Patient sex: F
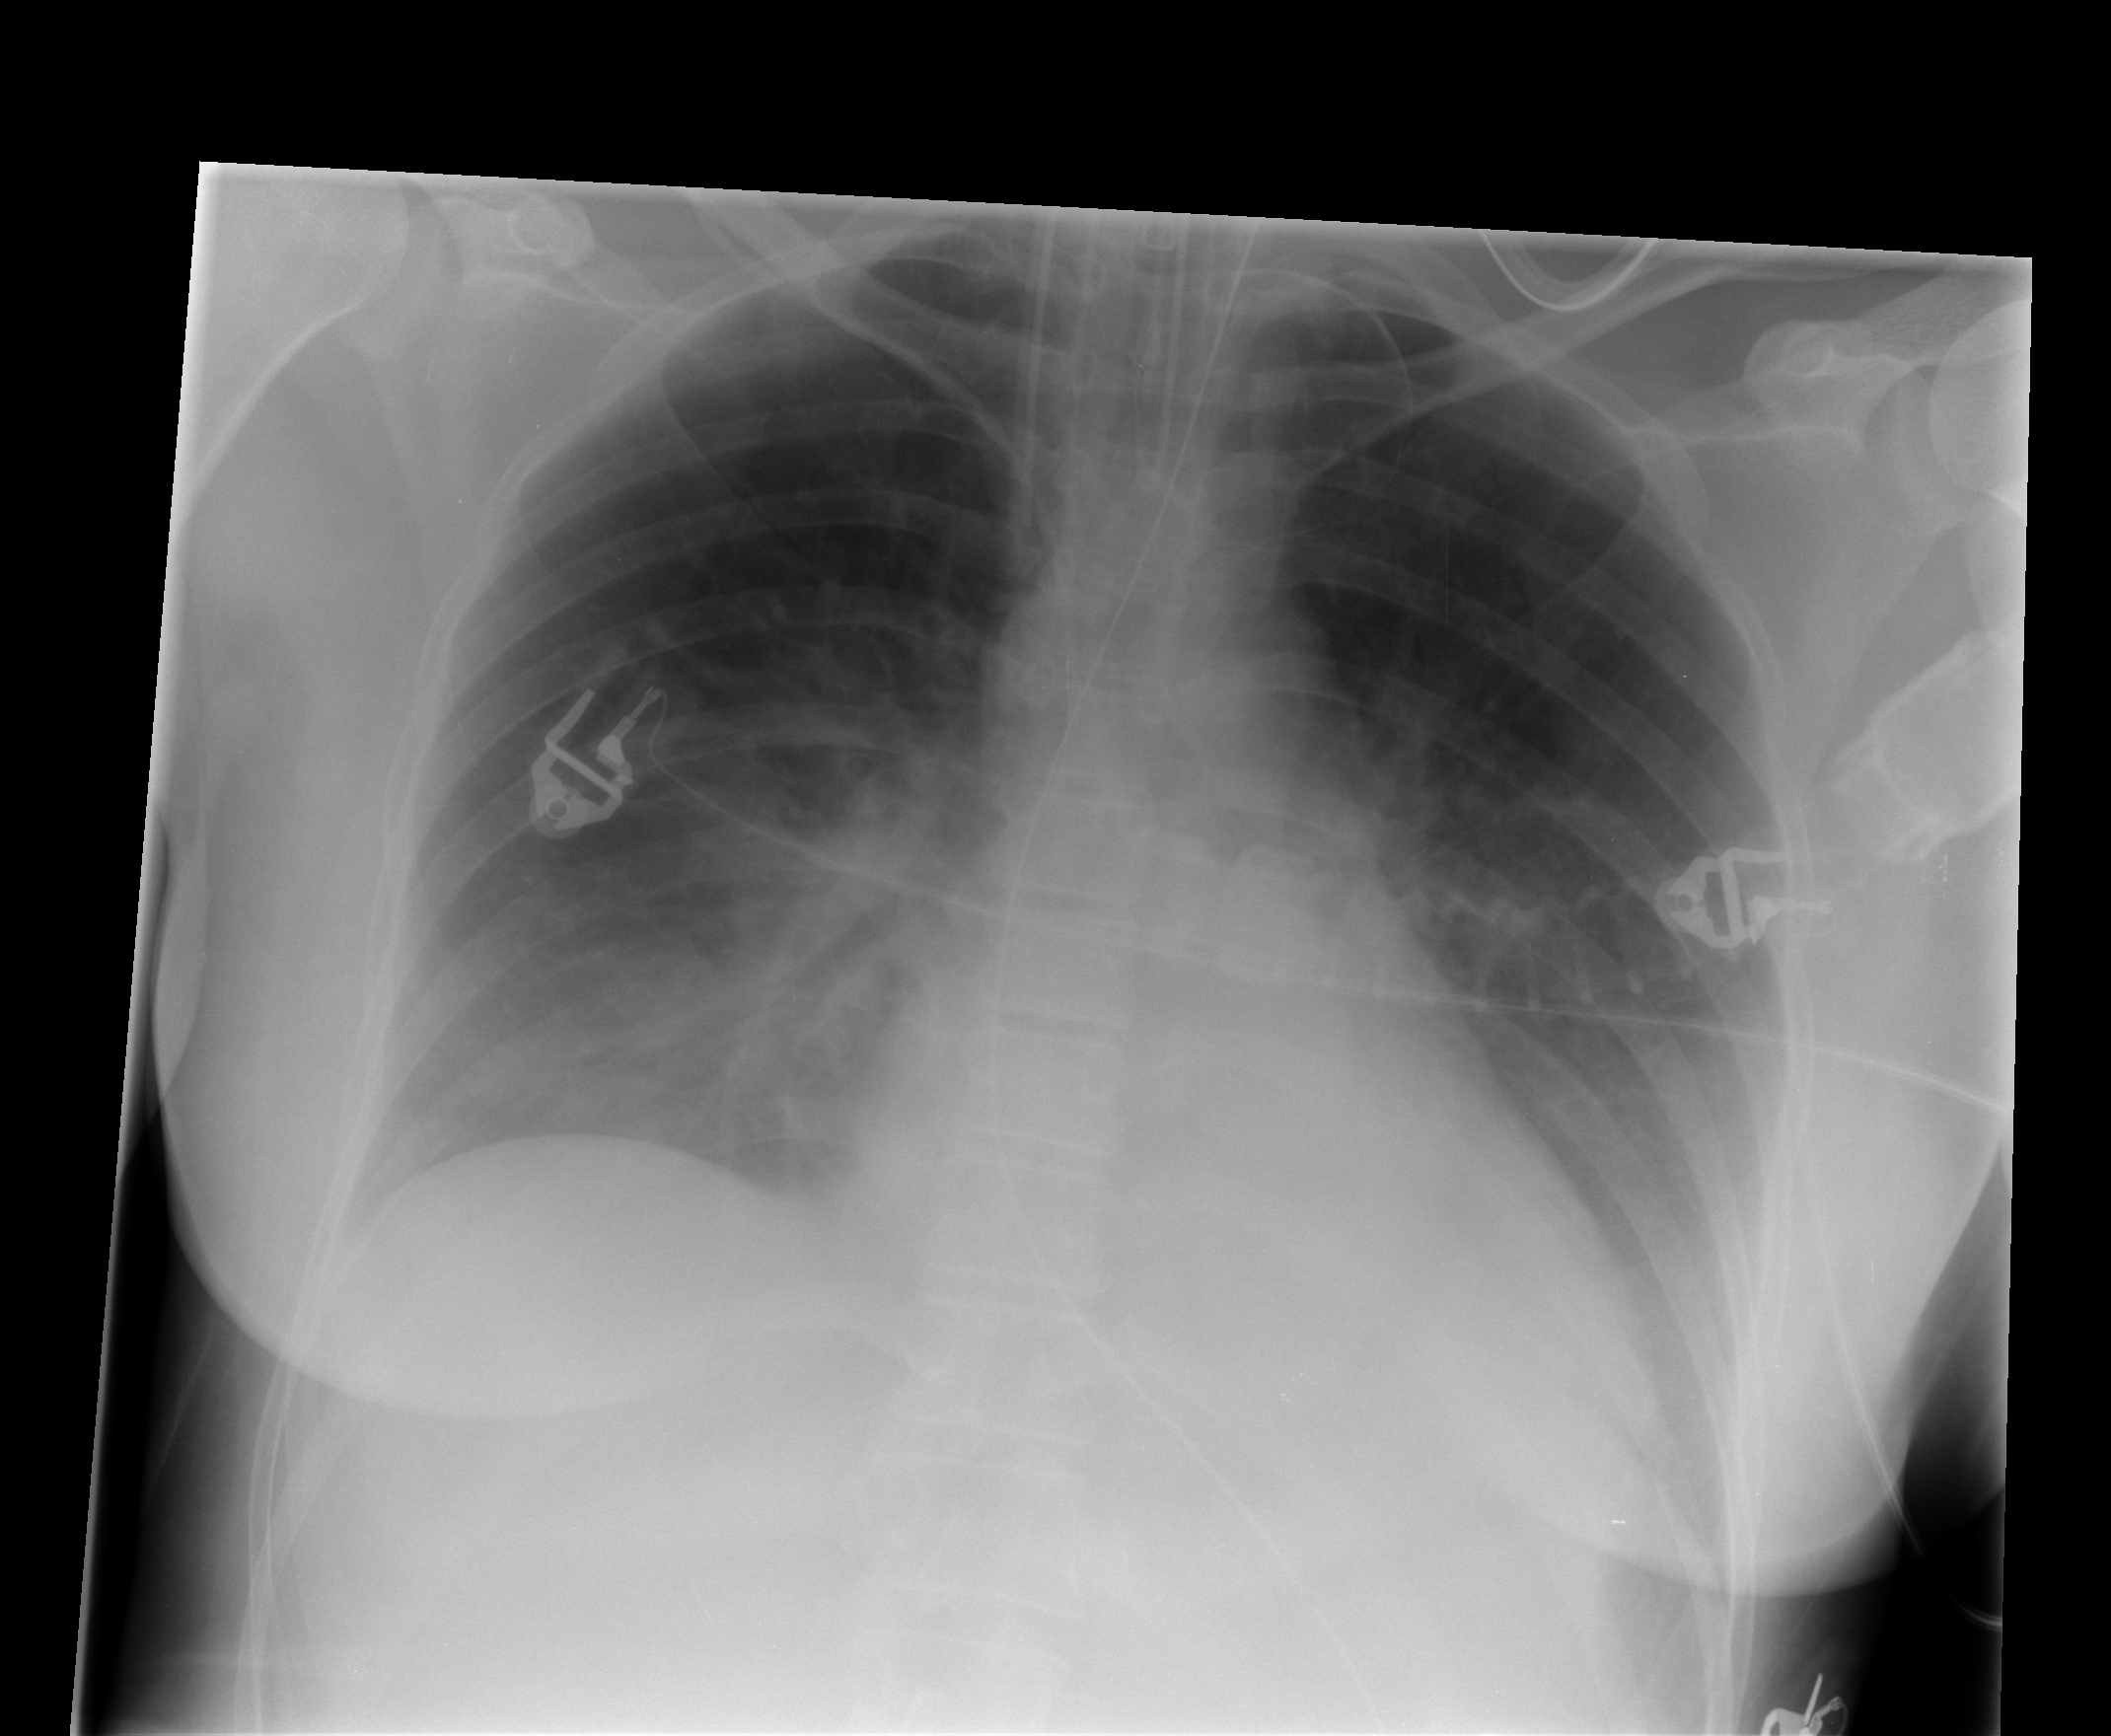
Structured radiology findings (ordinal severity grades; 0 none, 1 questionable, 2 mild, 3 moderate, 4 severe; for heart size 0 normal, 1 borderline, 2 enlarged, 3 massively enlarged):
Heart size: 0
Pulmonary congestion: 1
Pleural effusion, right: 1
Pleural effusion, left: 1
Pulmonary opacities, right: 2
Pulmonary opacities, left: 1
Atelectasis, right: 3
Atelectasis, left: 2